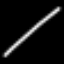
Label: line